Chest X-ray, PA view. Patient: 17 years old, sex M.
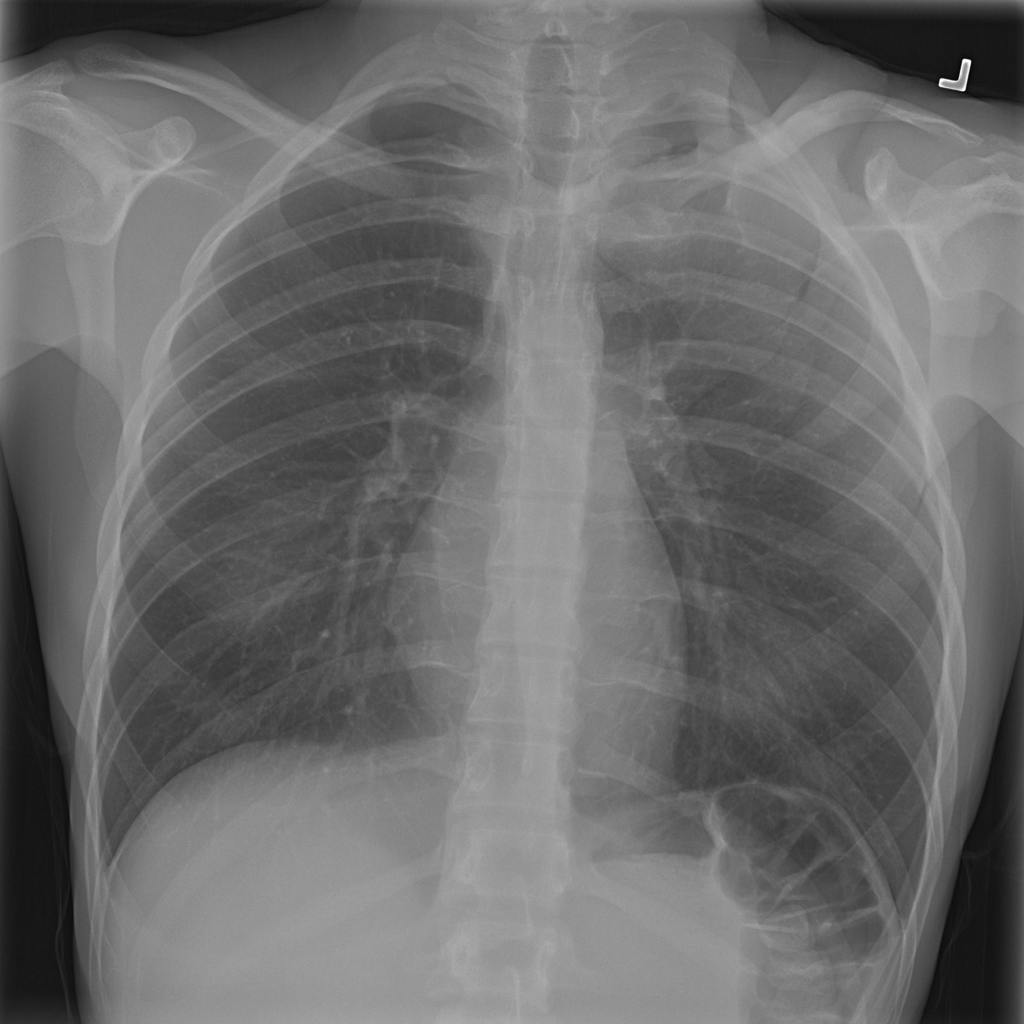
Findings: No Finding